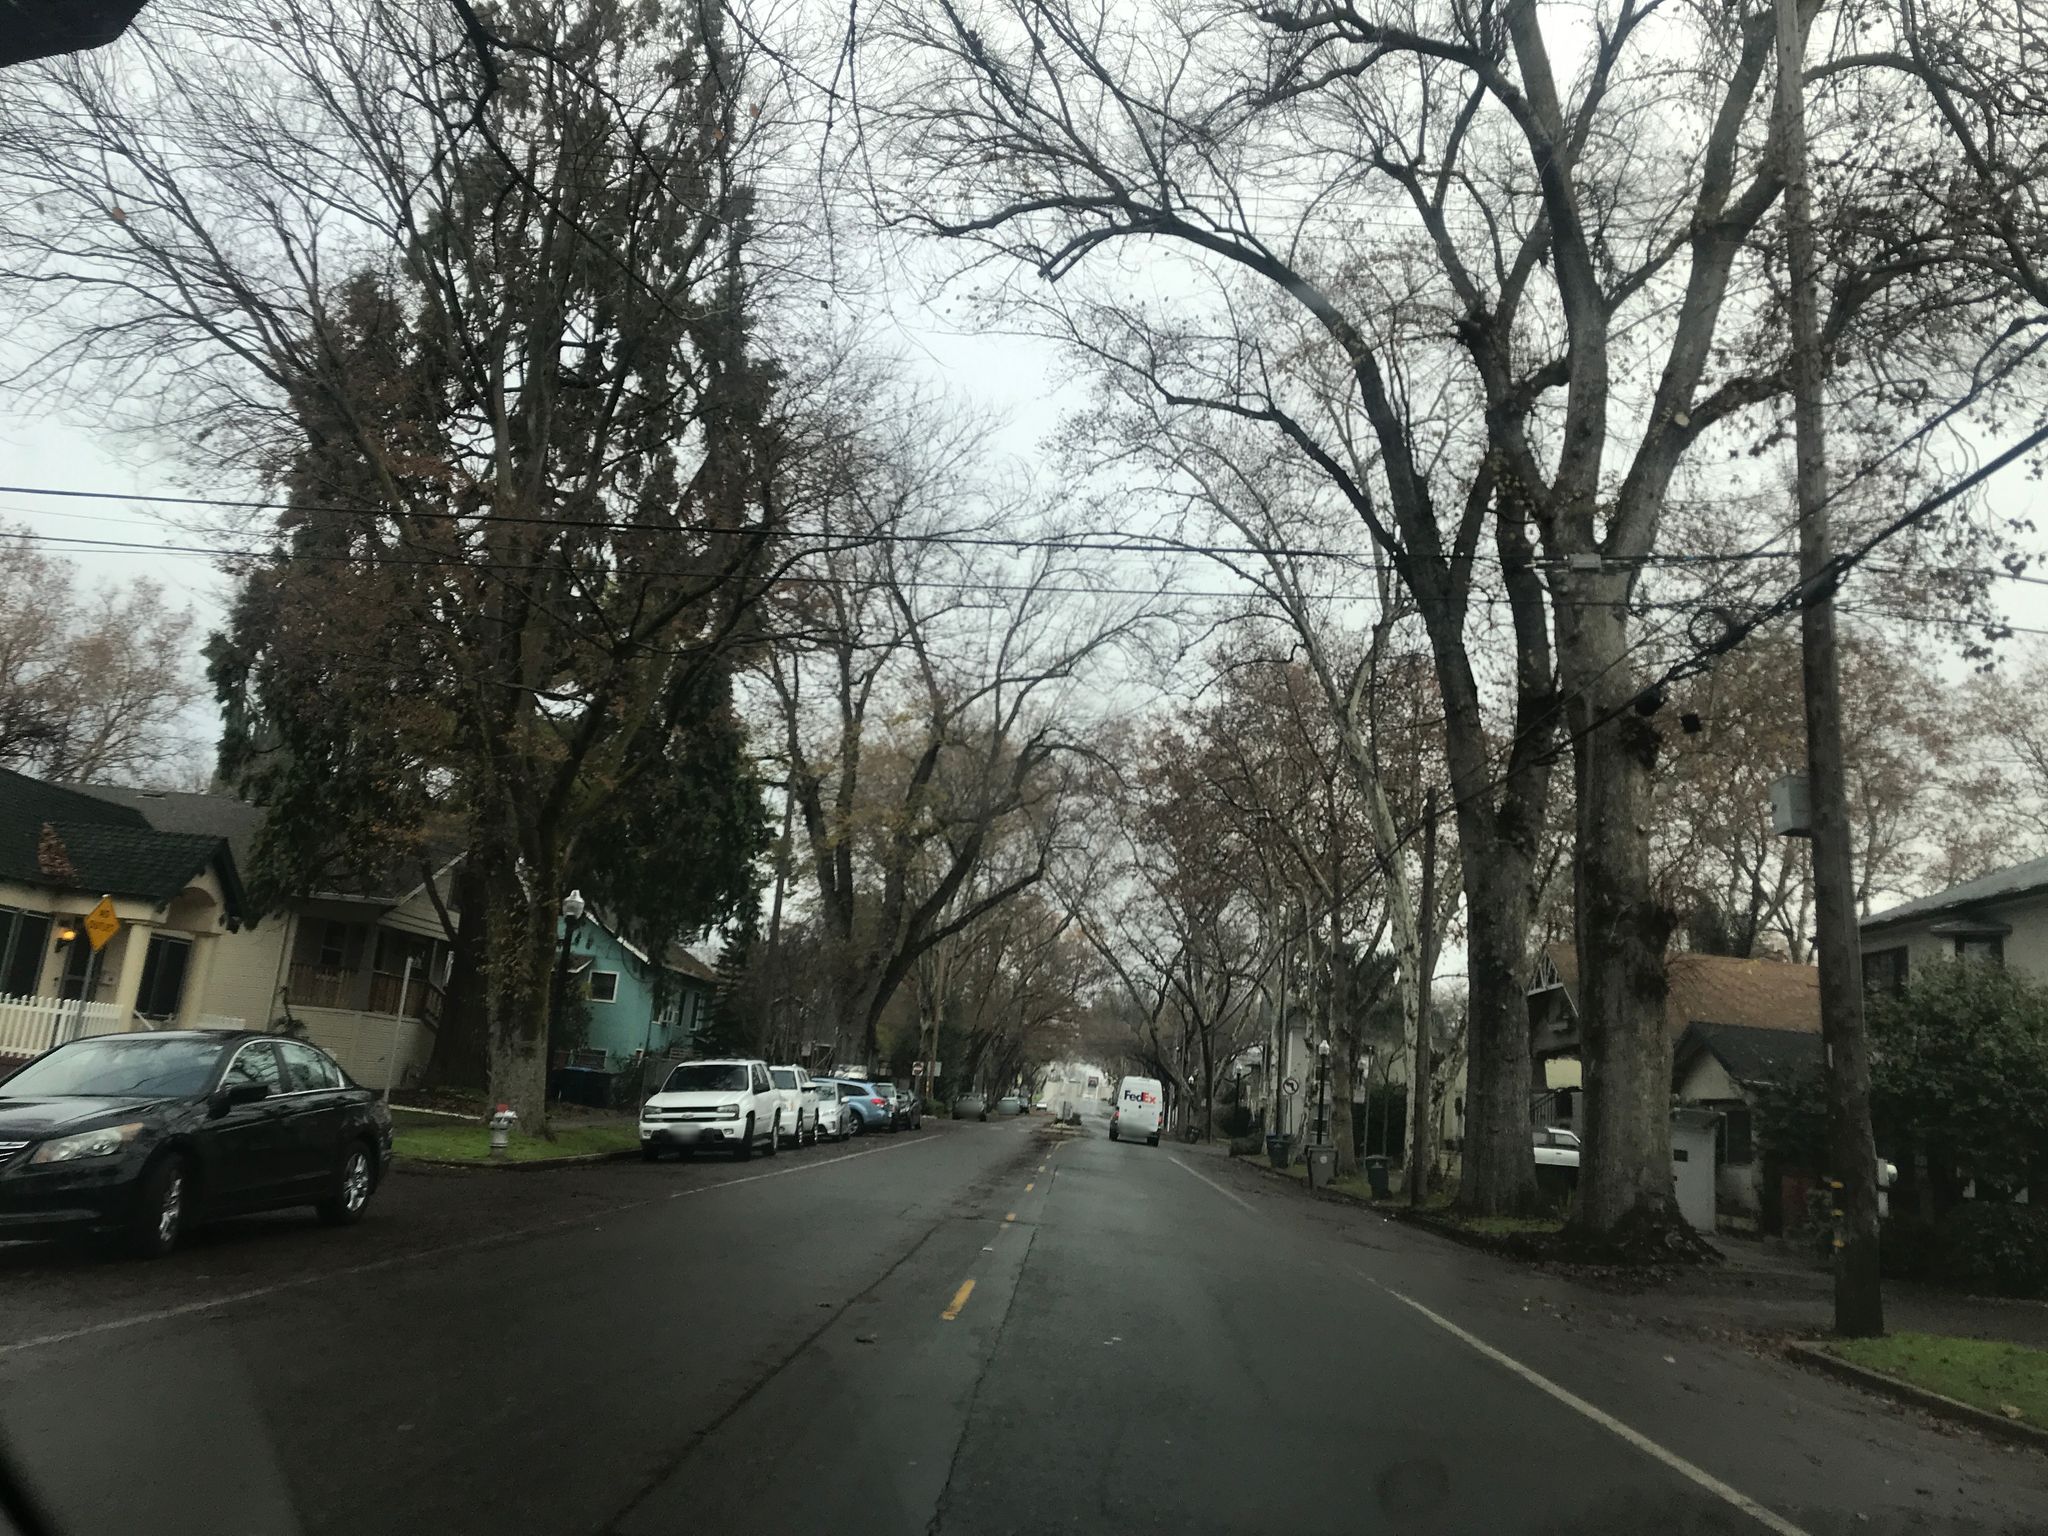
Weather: cloudy
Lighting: day
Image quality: good
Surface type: driving surface
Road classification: residential
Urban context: urban centre
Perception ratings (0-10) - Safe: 7.01, Lively: 8.29, Beautiful: 8.77, Boring: 1.86, Depressing: 2.28, Wealthy: 5.76